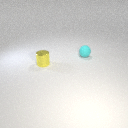
small cyan rubber sphere to the right of small yellow metal cylinder